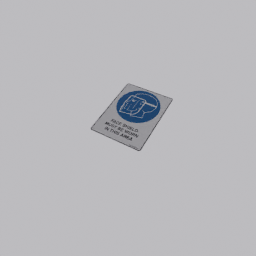
Label: decoration